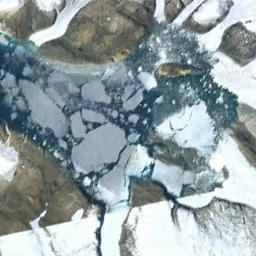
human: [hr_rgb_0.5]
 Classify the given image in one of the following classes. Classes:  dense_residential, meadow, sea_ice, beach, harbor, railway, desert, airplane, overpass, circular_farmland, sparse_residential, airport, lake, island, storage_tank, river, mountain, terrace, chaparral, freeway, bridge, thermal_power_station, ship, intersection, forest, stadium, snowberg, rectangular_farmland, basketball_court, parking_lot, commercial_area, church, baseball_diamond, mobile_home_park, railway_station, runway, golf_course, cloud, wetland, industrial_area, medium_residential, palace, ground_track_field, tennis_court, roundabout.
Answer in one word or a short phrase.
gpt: sea_ice